Question: I'm on Mojarra 2.2.7, PrimeFaces 5.2, BootsFaces 0.7.0.
I'm creating my first BootsFaces page. I've got it configured, resources are loaded and I was able to create a container with a panel with a 'b:inputText' and a 'b:selectOneMenu'. Now I would like to add a <URL>:
'''
<b:selectMultiMenu nonSelectedText="Please select">
<f:selectItem itemLabel="Option 1" itemValue="1"/>
<f:selectItem itemLabel="Option 2" itemValue="2"/>
<f:selectItem itemLabel="Option 3" itemValue="3"/>
</b:selectMultiMenu>
'''
It's rendered incorrectly (options are always visible, on top of the button), but the options are selectable; also the caret is missing:

Is this a common pitfall?
I have checked my browsers debugging tools (Chromium) and no errors are visible in the network pane; for example '/javax.faces.resource/css/bootstrap-multiselect.css?ln=bsf', '/javax.faces.resource/js/bootstrap-multiselect.js?ln=bsf' and other resources are loaded. Also no errors in the Javascript console. So I can't find any obvious errors.
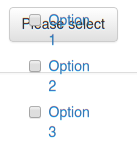
Answer: Thanks for reporting this bug. I've opened a <URL>. Until the new version of BootsFaces is published, you have three choices:
- '<b:dropMenu />'- 'xml <h:head> <h:outputStylesheet library="bsf" name="css/dropdowns.css"></h:outputStylesheet> <h:outputScript library="bsf" name="js/dropdown.js" target="body"></h:outputScript> </h:head>'- <URL>
I've also uploaded a <URL> showing the first two workarounds.